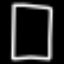
Label: square